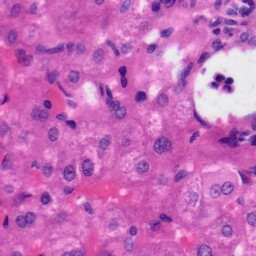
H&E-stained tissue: Liver